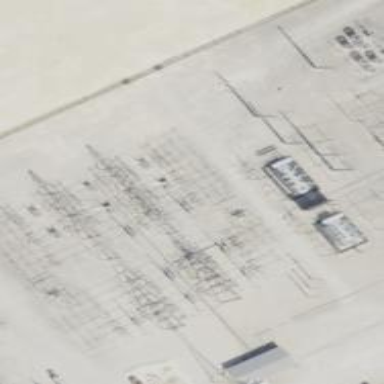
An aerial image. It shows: Switch used for power control.